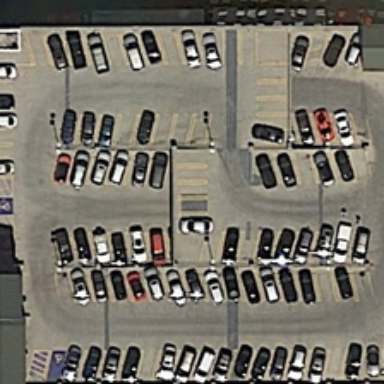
Some cars are parked in a parking lot .